Interaction volume radius: 5 \u00c5
Interaction volume height: 15 \u00c5
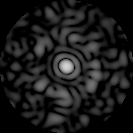
Disorder parameter: 0.8004